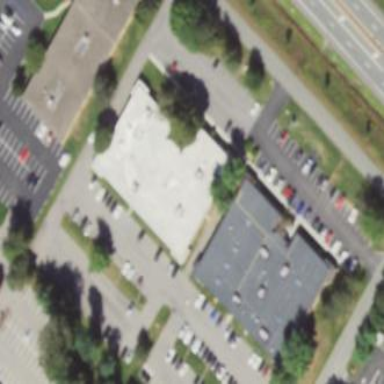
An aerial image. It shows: Clinic building.